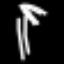
Label: palm tree